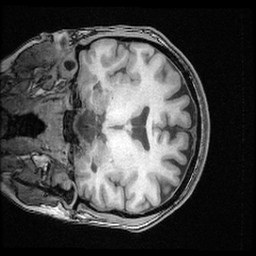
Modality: T1w
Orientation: coronal
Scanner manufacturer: ge
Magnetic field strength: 3 T
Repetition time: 0.008572 s
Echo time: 0.003384 s